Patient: sex F, age 43
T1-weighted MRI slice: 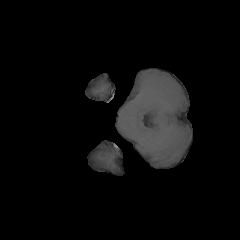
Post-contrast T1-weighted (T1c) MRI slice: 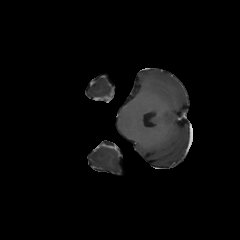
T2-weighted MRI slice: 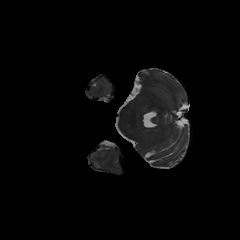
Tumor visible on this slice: no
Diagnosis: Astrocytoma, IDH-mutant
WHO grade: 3